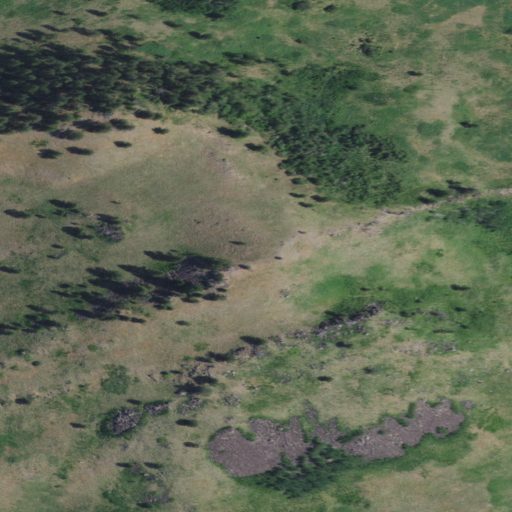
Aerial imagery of mountain in Montana named Watsons Knob containing shrub, deciduous forest, and evergreen forest